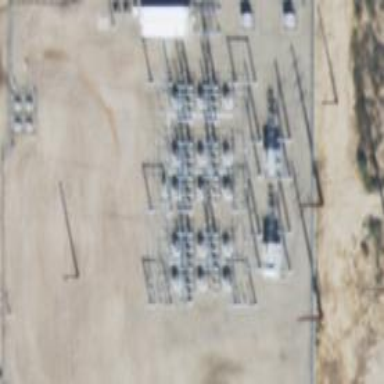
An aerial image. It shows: Switch used for power control.